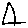
Label: triangle